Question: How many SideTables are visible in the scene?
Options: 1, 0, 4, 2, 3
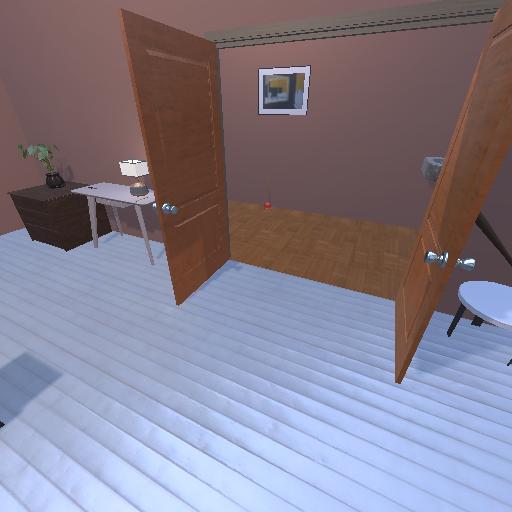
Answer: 1